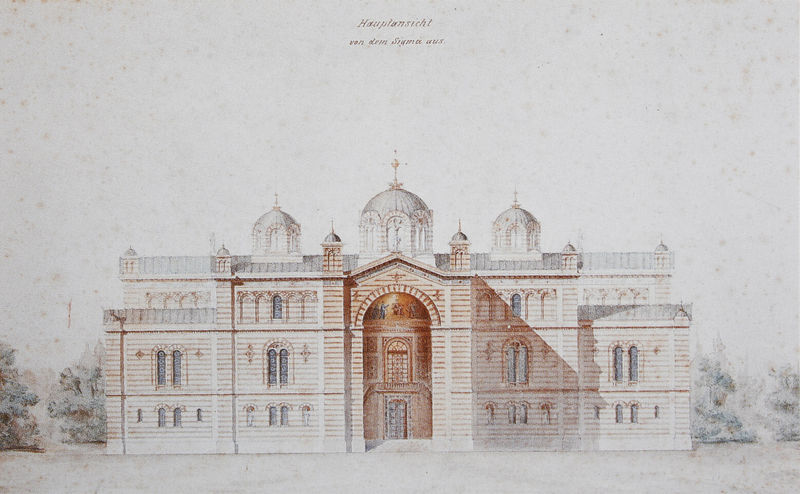
Titel: Erstes Projekt eines Byzantinischen Palasts bei Linderhof
Künstler: Georg Dollmann
Schlagwörter: baum, dunkel, himmel, schatten, bäume, landschaft, braun, fenster, glas, grau, hell, laternen, licht, pastell, skizze, strasse, säulen, tür, weiss, zeichnung, dach, gebäude, haus, rot, schloss, ornament, architektur, stein, steine, erde, strauch, brüstung, busch, büsche, kirche, sonne, sträucher, gold, pflanzen, england, renaissance, rosa, wald, zart, garten, farbig, schrift, ansicht, bogen, fassade, giebel, mauer, ziegel, farbe, graphik, backstein, läden, platz, pilaster, rundbogen, kuppel, symmetrie, gestreift, streifen, geländer, sein, tor, bögen, eingang, nische, außen, loggia, kreuz, kuppeln, türmchen, türme, palast, stockwerk, radierung, stich, text, überschrift, entwurf, flecken, portal, villa, pforte, quader, risalit, anwesen, portikus, etagen, geschosse, plan, ballustrade, tempel, vorlagen, terrassen, verzierungen, basilika, russisch, aufriss, mittelrisalit, gesimse, vorne, weiis, synagoge, hauptansicht, architetur, minarette, geböude, landgut, sockwerke